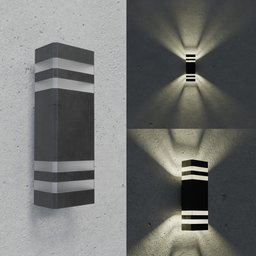
Label: lighting